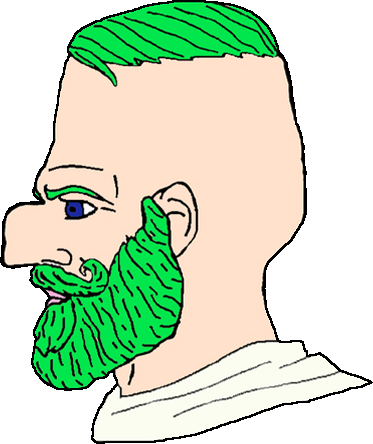
Label: 4_Yes_Chad